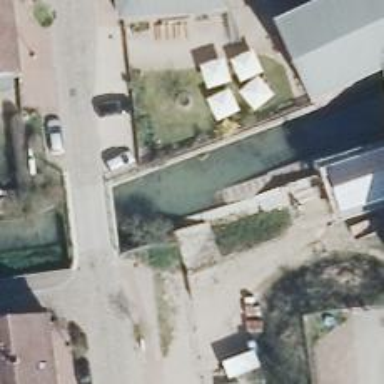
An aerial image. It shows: Slipway on leisure land.